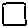
Label: square